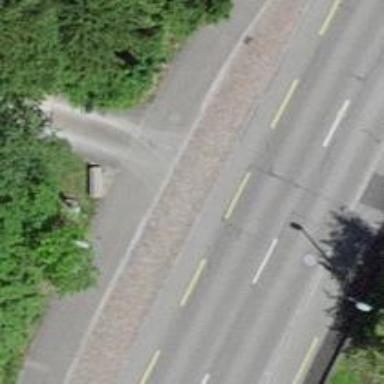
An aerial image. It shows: Platform for public transport. The platform is located by the road.